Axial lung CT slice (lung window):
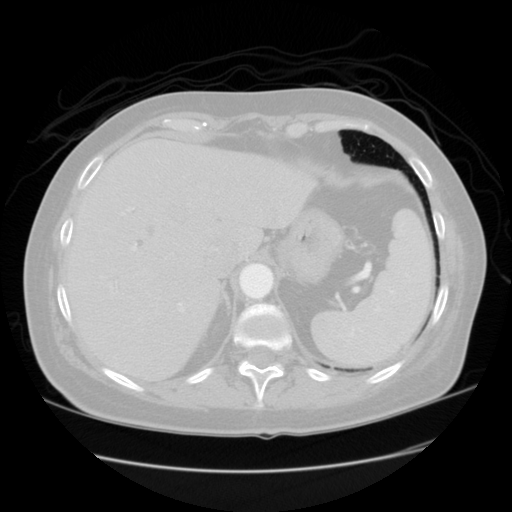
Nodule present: no